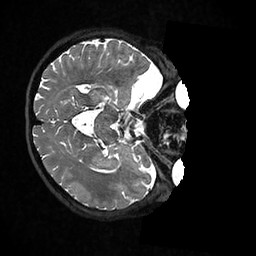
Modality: T2w
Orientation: axial
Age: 49
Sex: female
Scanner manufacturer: ge
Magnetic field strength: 3 T
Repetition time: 3.202 s
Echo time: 0.06562 s